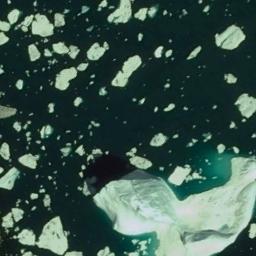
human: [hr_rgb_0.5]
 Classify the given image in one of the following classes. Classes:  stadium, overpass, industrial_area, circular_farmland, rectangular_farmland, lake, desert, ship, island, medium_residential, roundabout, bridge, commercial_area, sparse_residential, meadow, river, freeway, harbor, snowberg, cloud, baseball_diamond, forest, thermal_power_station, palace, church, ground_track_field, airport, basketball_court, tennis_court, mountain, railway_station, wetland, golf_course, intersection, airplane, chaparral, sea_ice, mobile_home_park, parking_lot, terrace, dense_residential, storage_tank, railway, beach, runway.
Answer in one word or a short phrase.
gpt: sea_ice